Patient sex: M
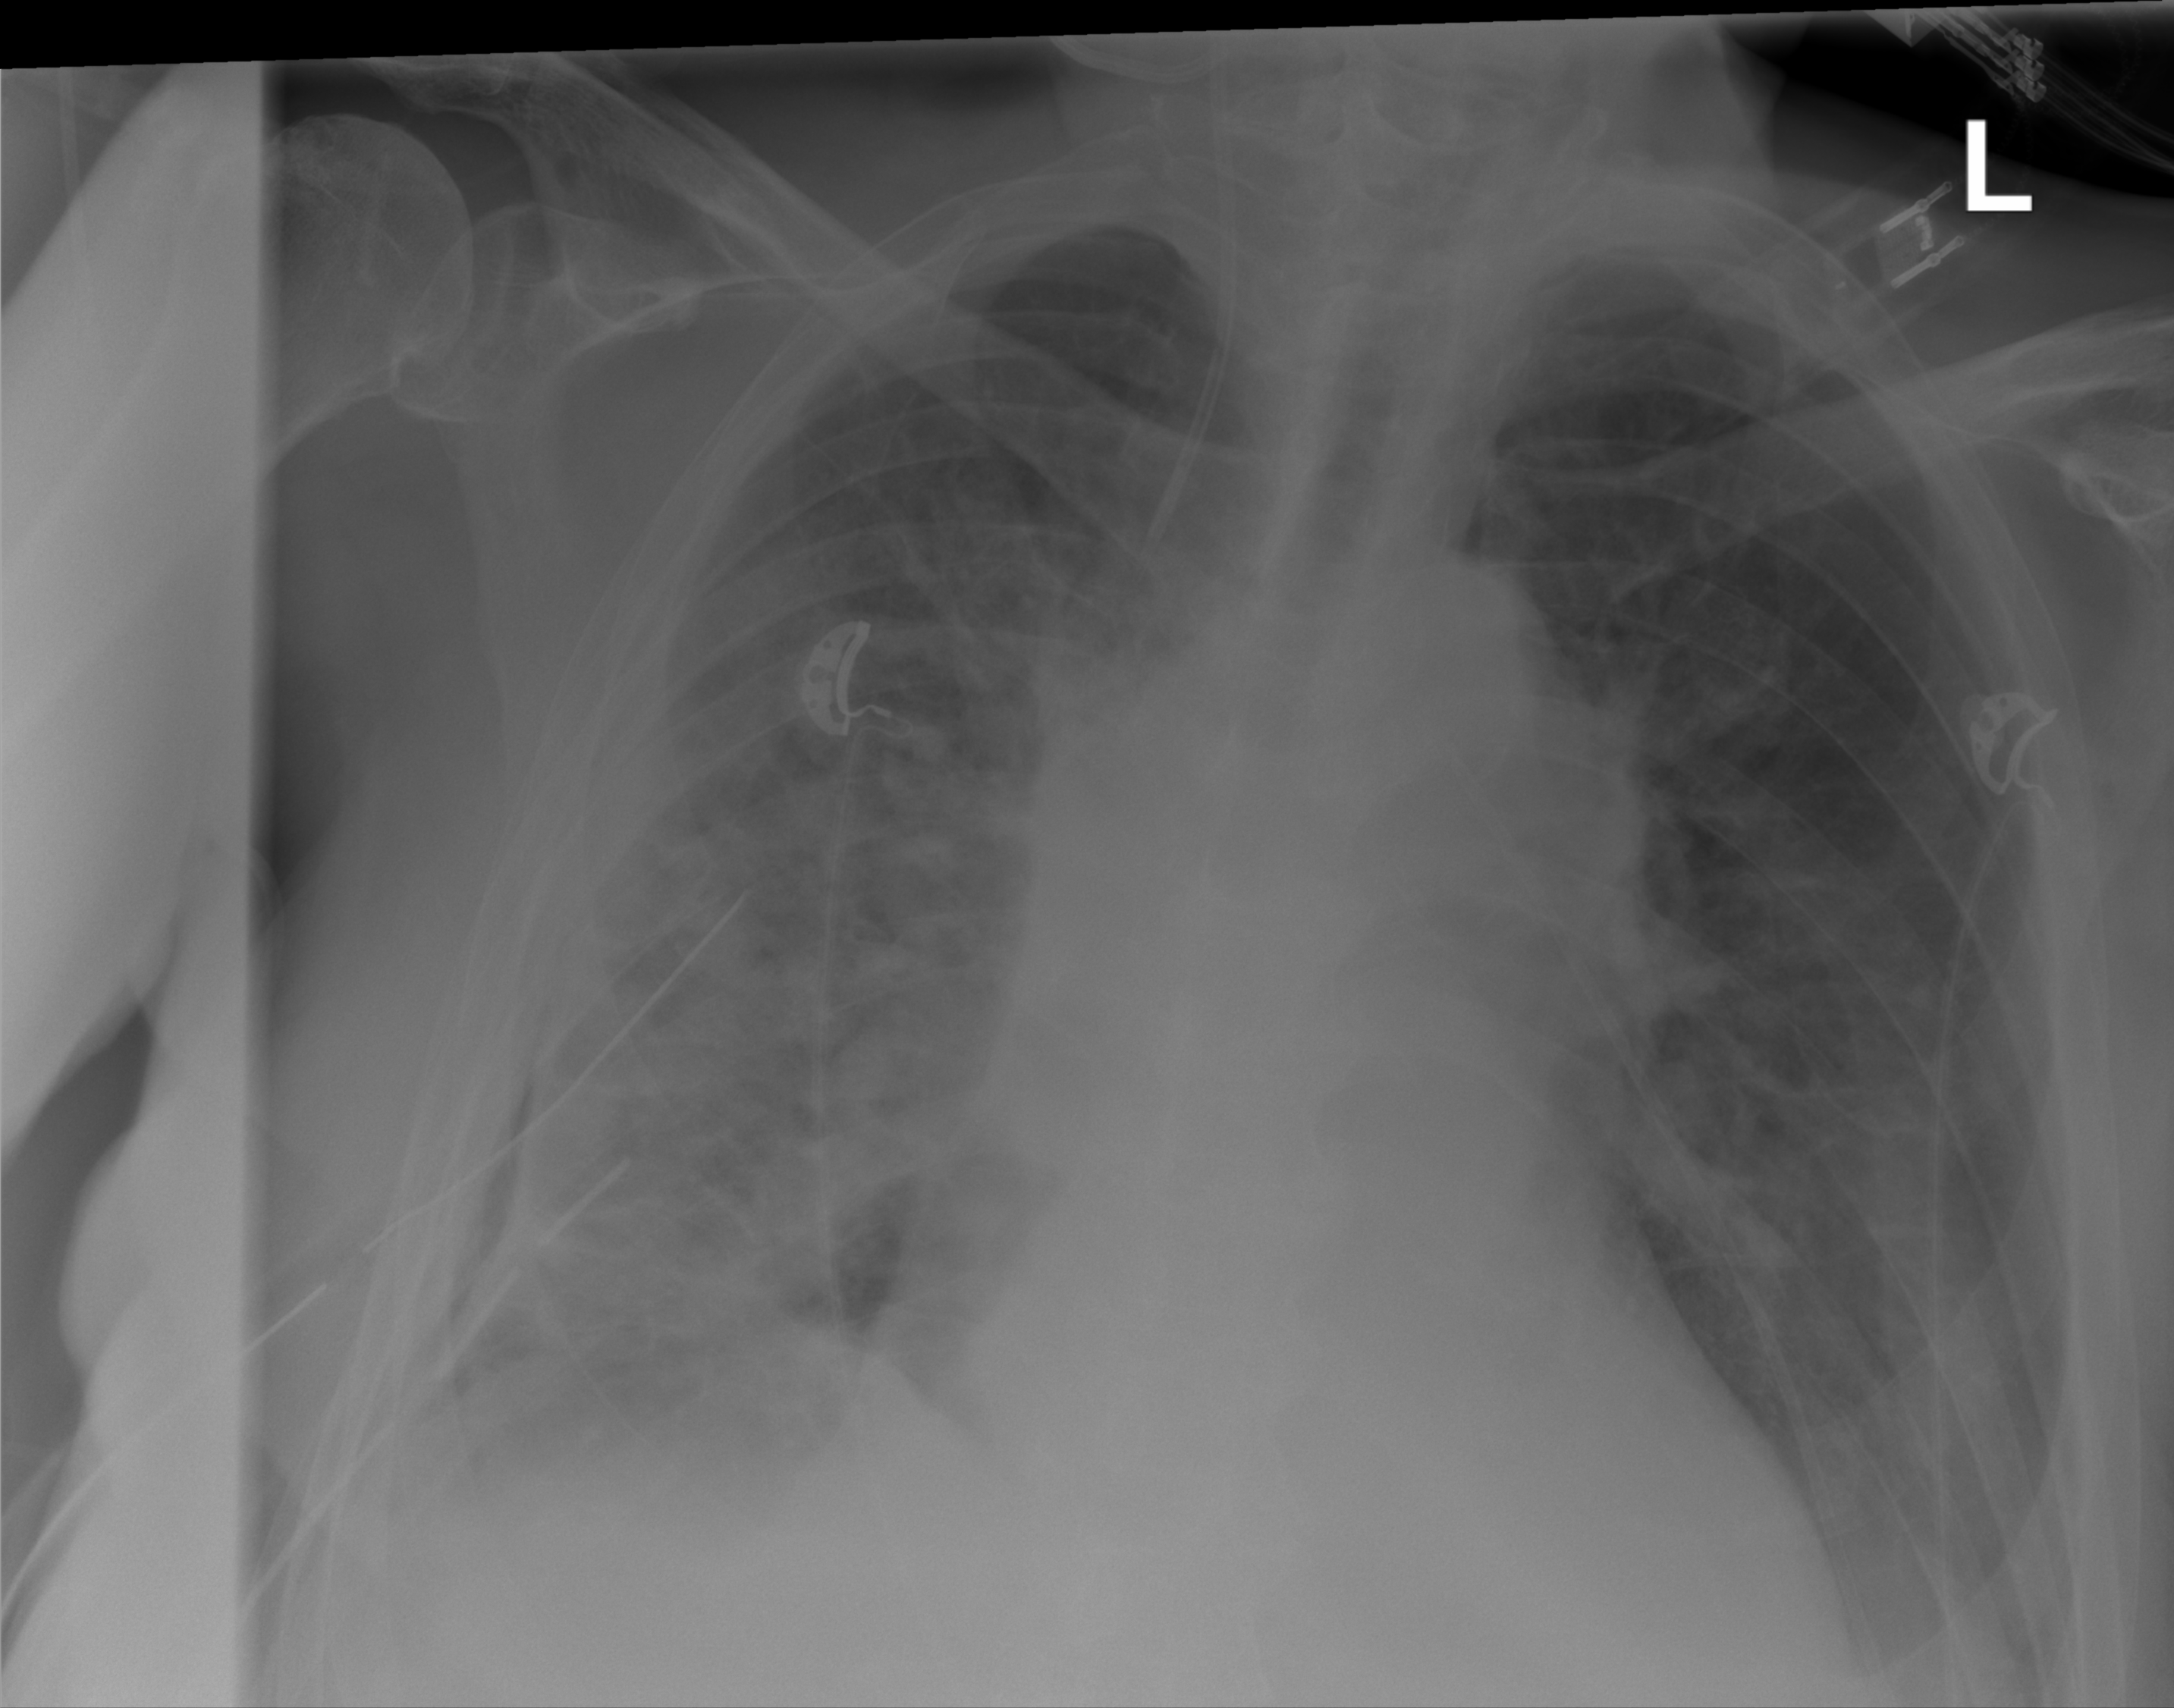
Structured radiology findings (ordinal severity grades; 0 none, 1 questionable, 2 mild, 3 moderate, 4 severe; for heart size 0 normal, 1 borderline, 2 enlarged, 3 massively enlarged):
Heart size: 2
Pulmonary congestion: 0
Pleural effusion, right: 1
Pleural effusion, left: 1
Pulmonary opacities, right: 3
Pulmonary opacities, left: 0
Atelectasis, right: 3
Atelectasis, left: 1